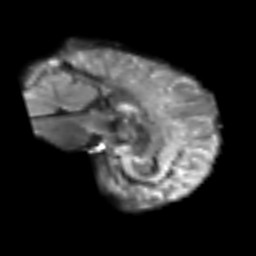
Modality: T2w
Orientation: sagittal
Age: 74
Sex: male
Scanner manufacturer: siemens
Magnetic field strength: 3 T
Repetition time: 6.1 s
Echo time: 0.101 s